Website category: jobs
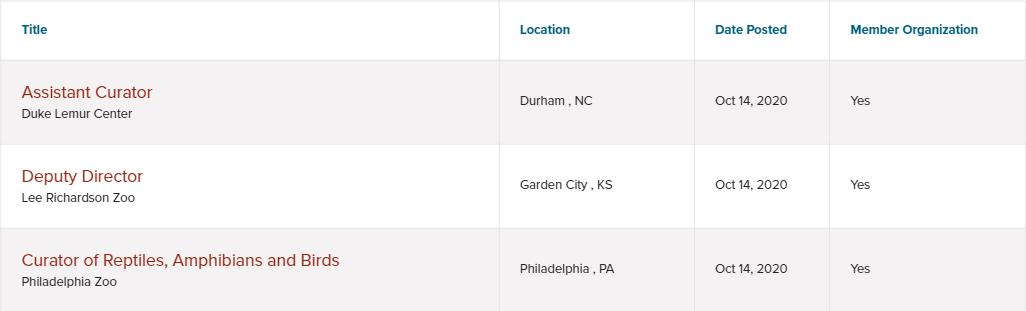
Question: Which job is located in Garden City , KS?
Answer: Deputy Director

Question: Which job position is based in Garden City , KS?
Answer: Deputy Director

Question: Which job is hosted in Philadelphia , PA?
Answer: Curator of Reptiles, Amphibians and Birds

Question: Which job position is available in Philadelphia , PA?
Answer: Curator of Reptiles, Amphibians and Birds

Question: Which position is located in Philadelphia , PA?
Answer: Curator of Reptiles, Amphibians and Birds

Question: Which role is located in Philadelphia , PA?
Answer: Curator of Reptiles, Amphibians and Birds

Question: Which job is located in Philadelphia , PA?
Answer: Curator of Reptiles, Amphibians and Birds

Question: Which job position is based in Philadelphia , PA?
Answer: Curator of Reptiles, Amphibians and Birds